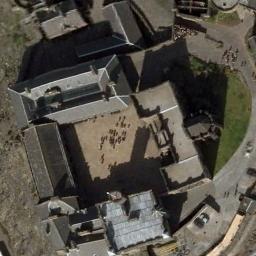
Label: palace